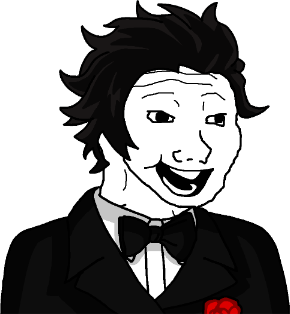
Label: 5_Bloomer